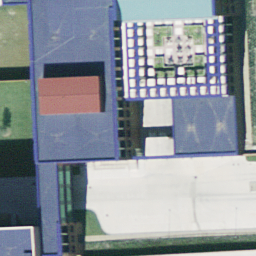
Label: buildings